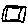
Label: square